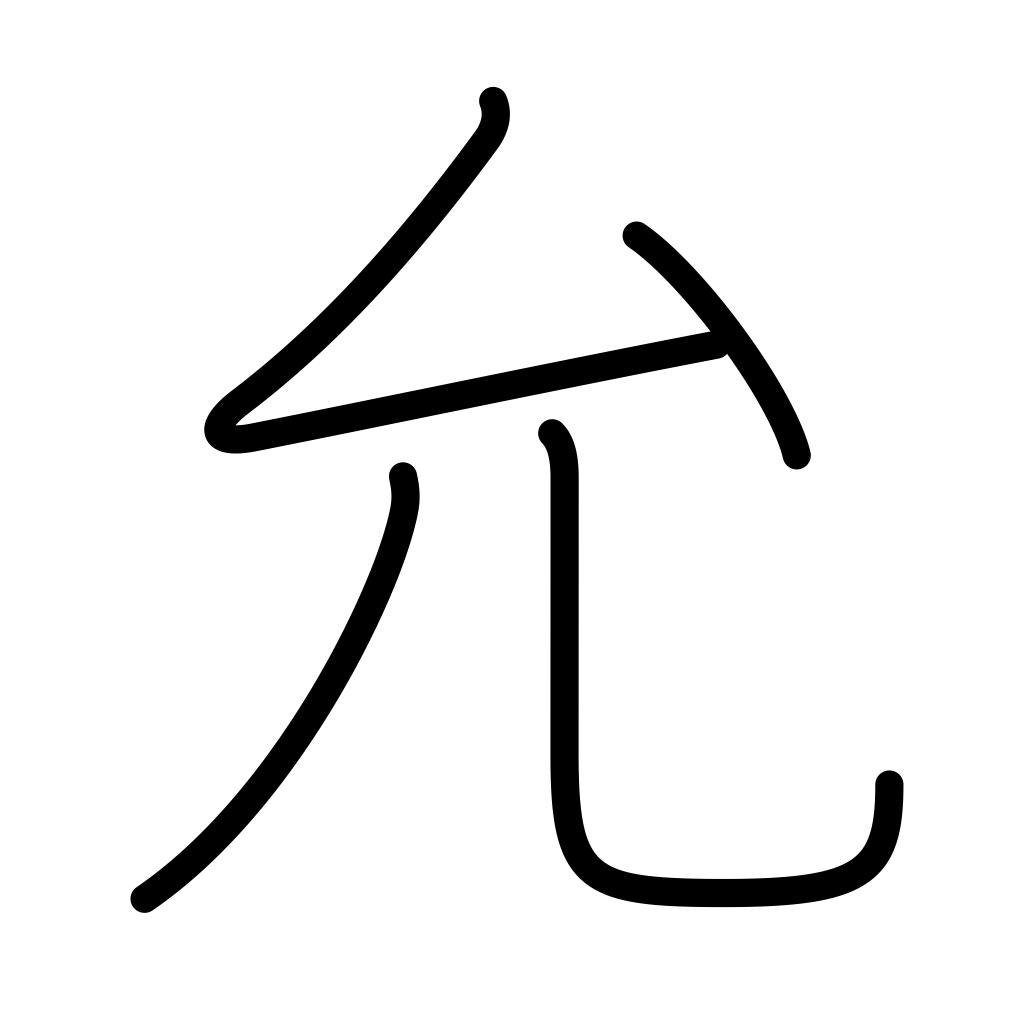
Meaning: license, sincerity, permit